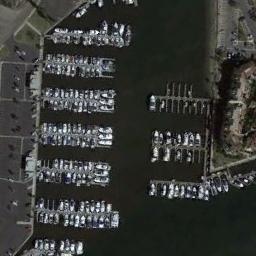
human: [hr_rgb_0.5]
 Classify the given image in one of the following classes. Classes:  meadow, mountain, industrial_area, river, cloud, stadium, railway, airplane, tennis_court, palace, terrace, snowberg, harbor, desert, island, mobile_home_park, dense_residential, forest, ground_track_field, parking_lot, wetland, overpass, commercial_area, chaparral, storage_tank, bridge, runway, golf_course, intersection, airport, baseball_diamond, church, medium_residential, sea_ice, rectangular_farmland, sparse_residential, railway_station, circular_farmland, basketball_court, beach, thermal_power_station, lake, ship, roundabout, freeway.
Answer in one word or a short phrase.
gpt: harbor